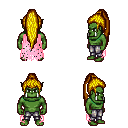
a pixel art fantasy rpg character, male body template, orc, green skin, pink tattered cape, metal pants, blonde extra-long topknot hairstyle, four views (front, back, left, right), 2x2 character sprite sheet, small pixel art, hard edges, no anti-aliasing